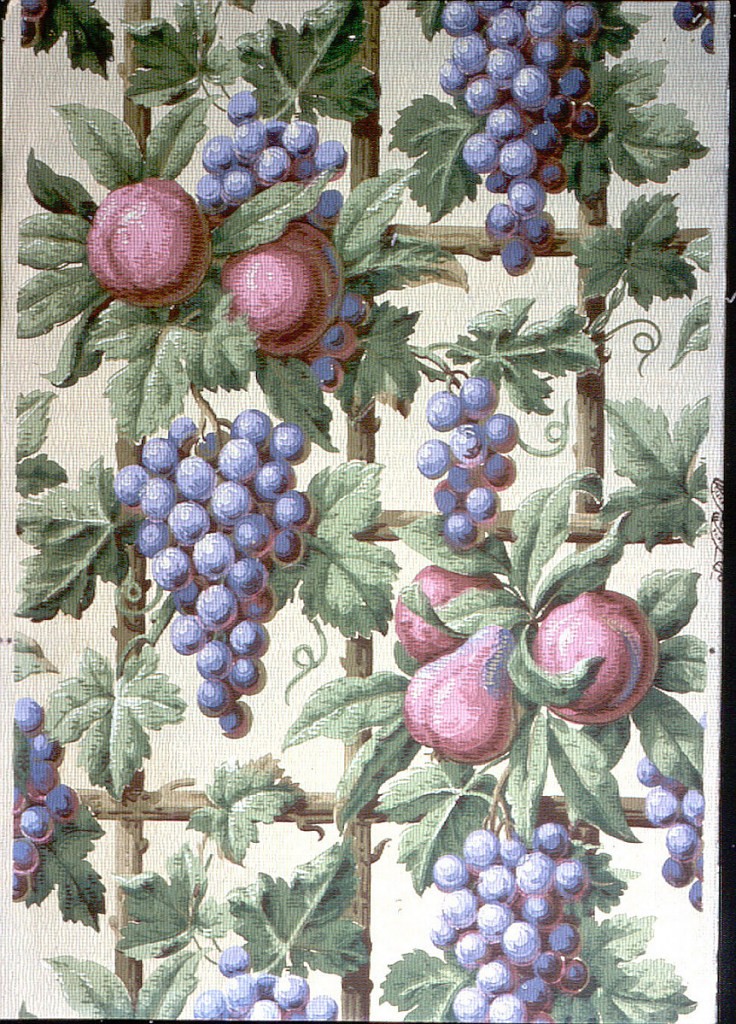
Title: Sidewall - sample
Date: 1906–07
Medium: Machine-printed
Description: Peaches and pears with foliage and clusters of grapes are fastened to horizontal and vertical poles. Fine wavy vertical lines fill the background. Printed in shades of red, purple and green on an off-white background.